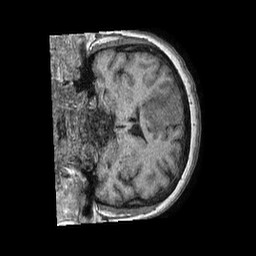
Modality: T1w
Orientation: coronal
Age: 60
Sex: female
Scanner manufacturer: philips
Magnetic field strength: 1.5 T
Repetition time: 0.007777 s
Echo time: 0.003549 s